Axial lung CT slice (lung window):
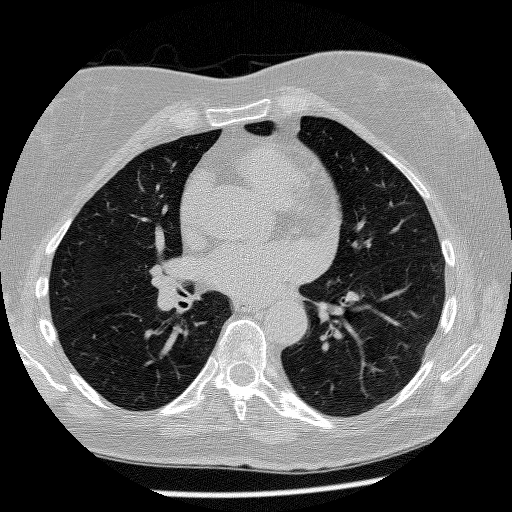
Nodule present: no